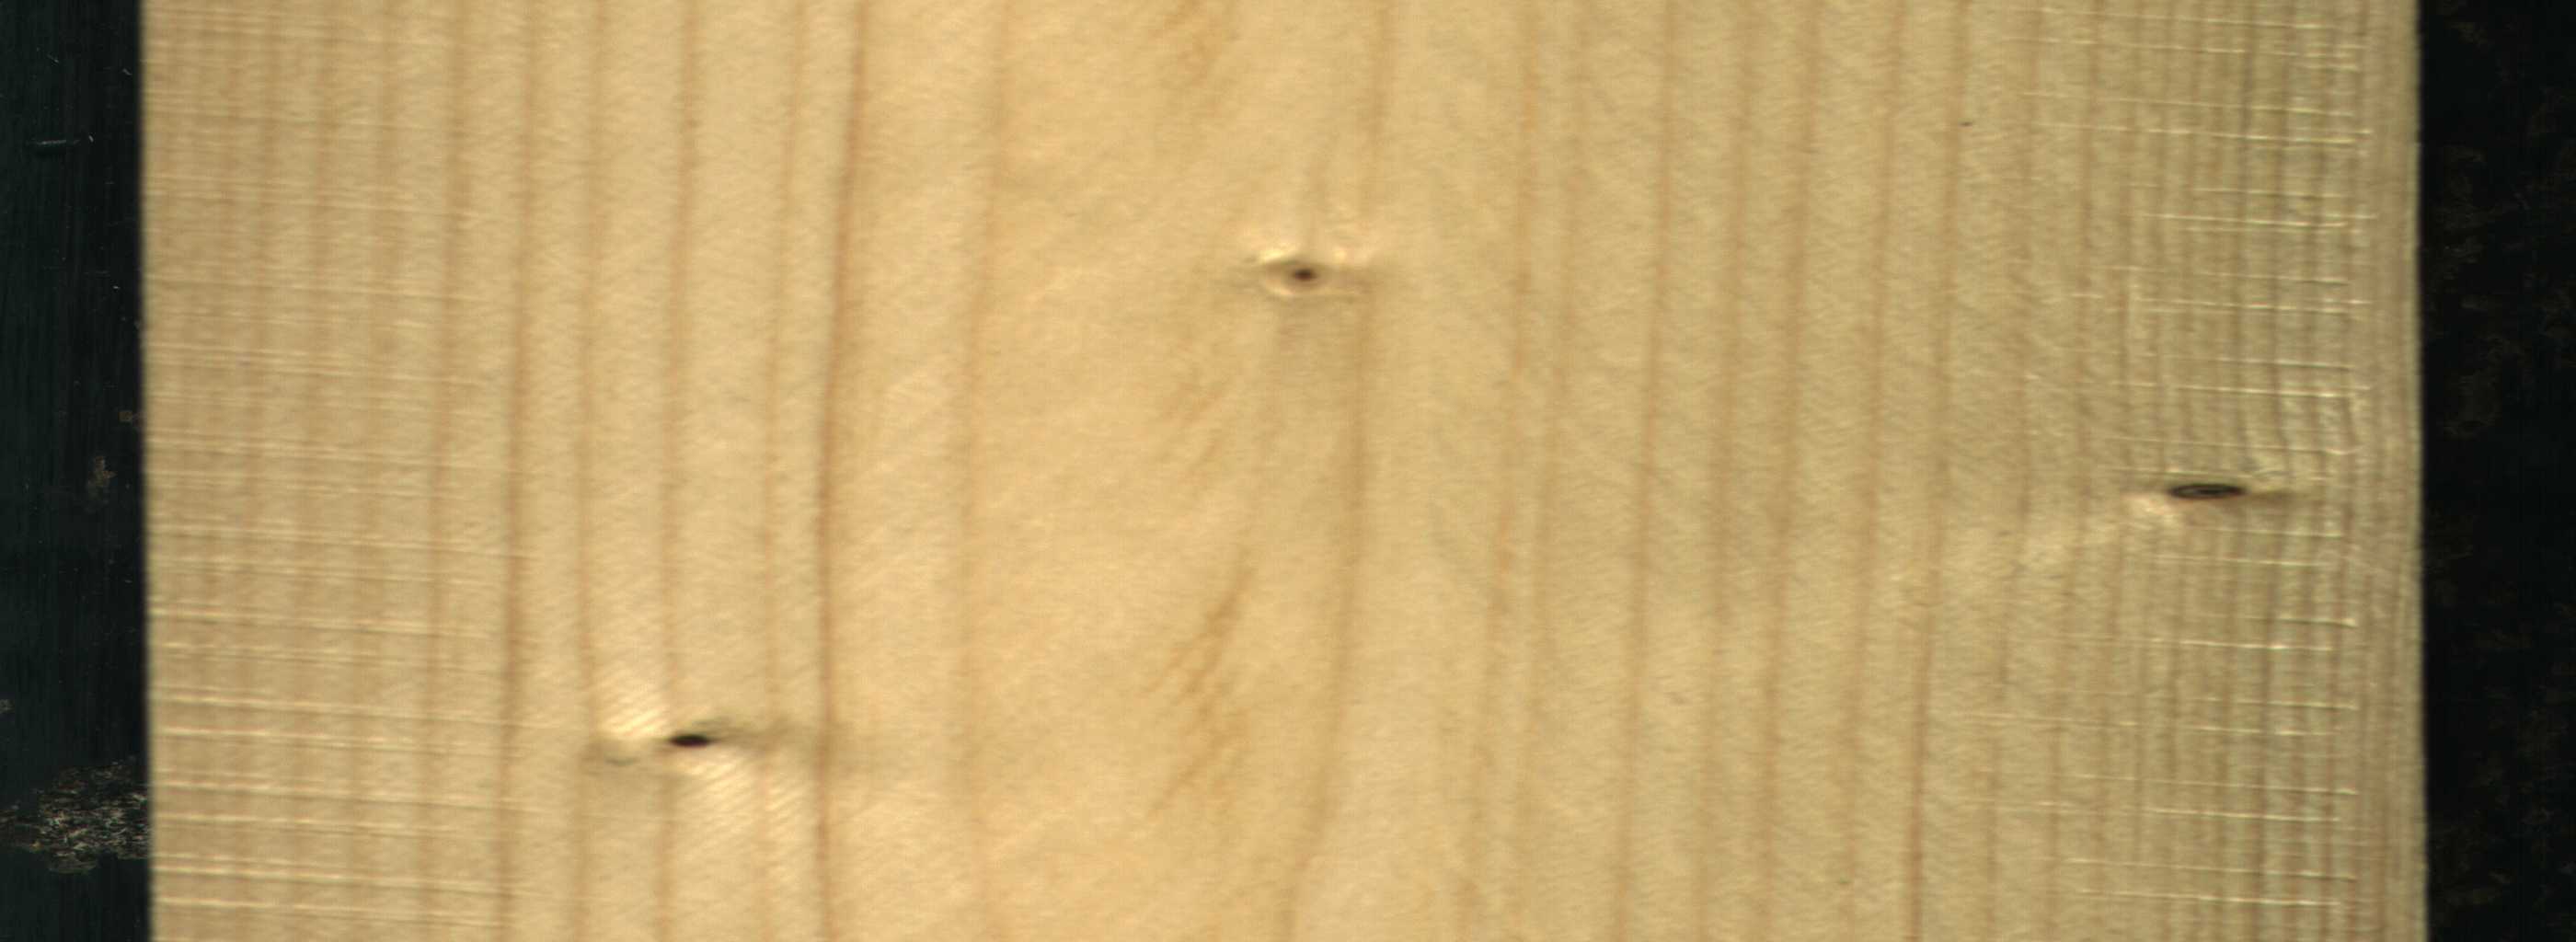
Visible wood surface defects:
Dead_Knot
Dead_Knot
Live_Knot